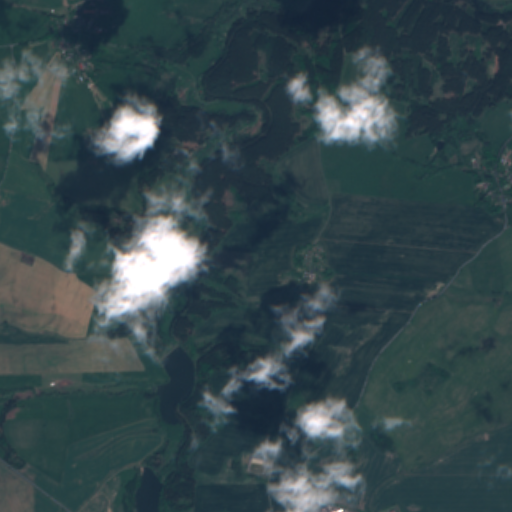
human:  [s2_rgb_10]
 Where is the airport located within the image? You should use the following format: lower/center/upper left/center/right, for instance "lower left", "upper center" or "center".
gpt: The airport is located in the upper left of the image.
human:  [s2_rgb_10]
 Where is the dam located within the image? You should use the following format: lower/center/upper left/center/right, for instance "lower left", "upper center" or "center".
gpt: The dam is located in the lower left of the image.
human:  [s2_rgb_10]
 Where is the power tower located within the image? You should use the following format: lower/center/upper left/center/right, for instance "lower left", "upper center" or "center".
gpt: The power tower is located in the lower right of the image.
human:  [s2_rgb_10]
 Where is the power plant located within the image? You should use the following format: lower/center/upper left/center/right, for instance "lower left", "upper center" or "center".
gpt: There is no power plant in the image.